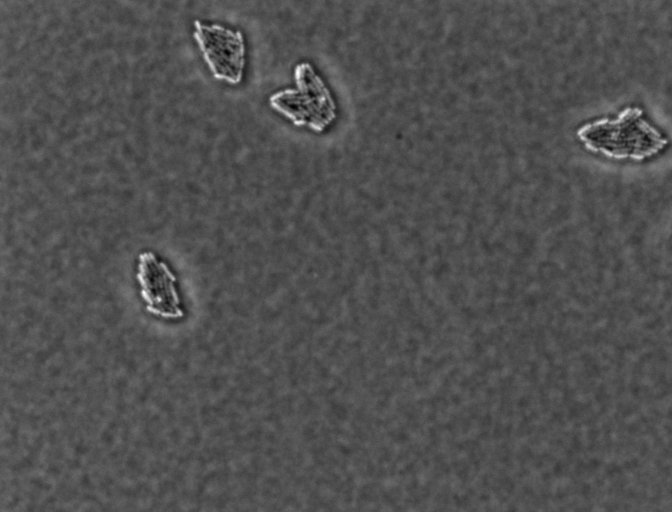
Escherichia coli 1612